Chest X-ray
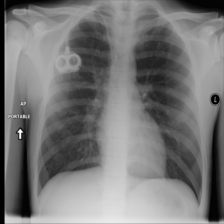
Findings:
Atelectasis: negative
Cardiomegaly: negative
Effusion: negative
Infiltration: positive
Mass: negative
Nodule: negative
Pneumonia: negative
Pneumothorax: negative
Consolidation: negative
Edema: negative
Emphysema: negative
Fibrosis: negative
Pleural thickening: negative
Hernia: negative